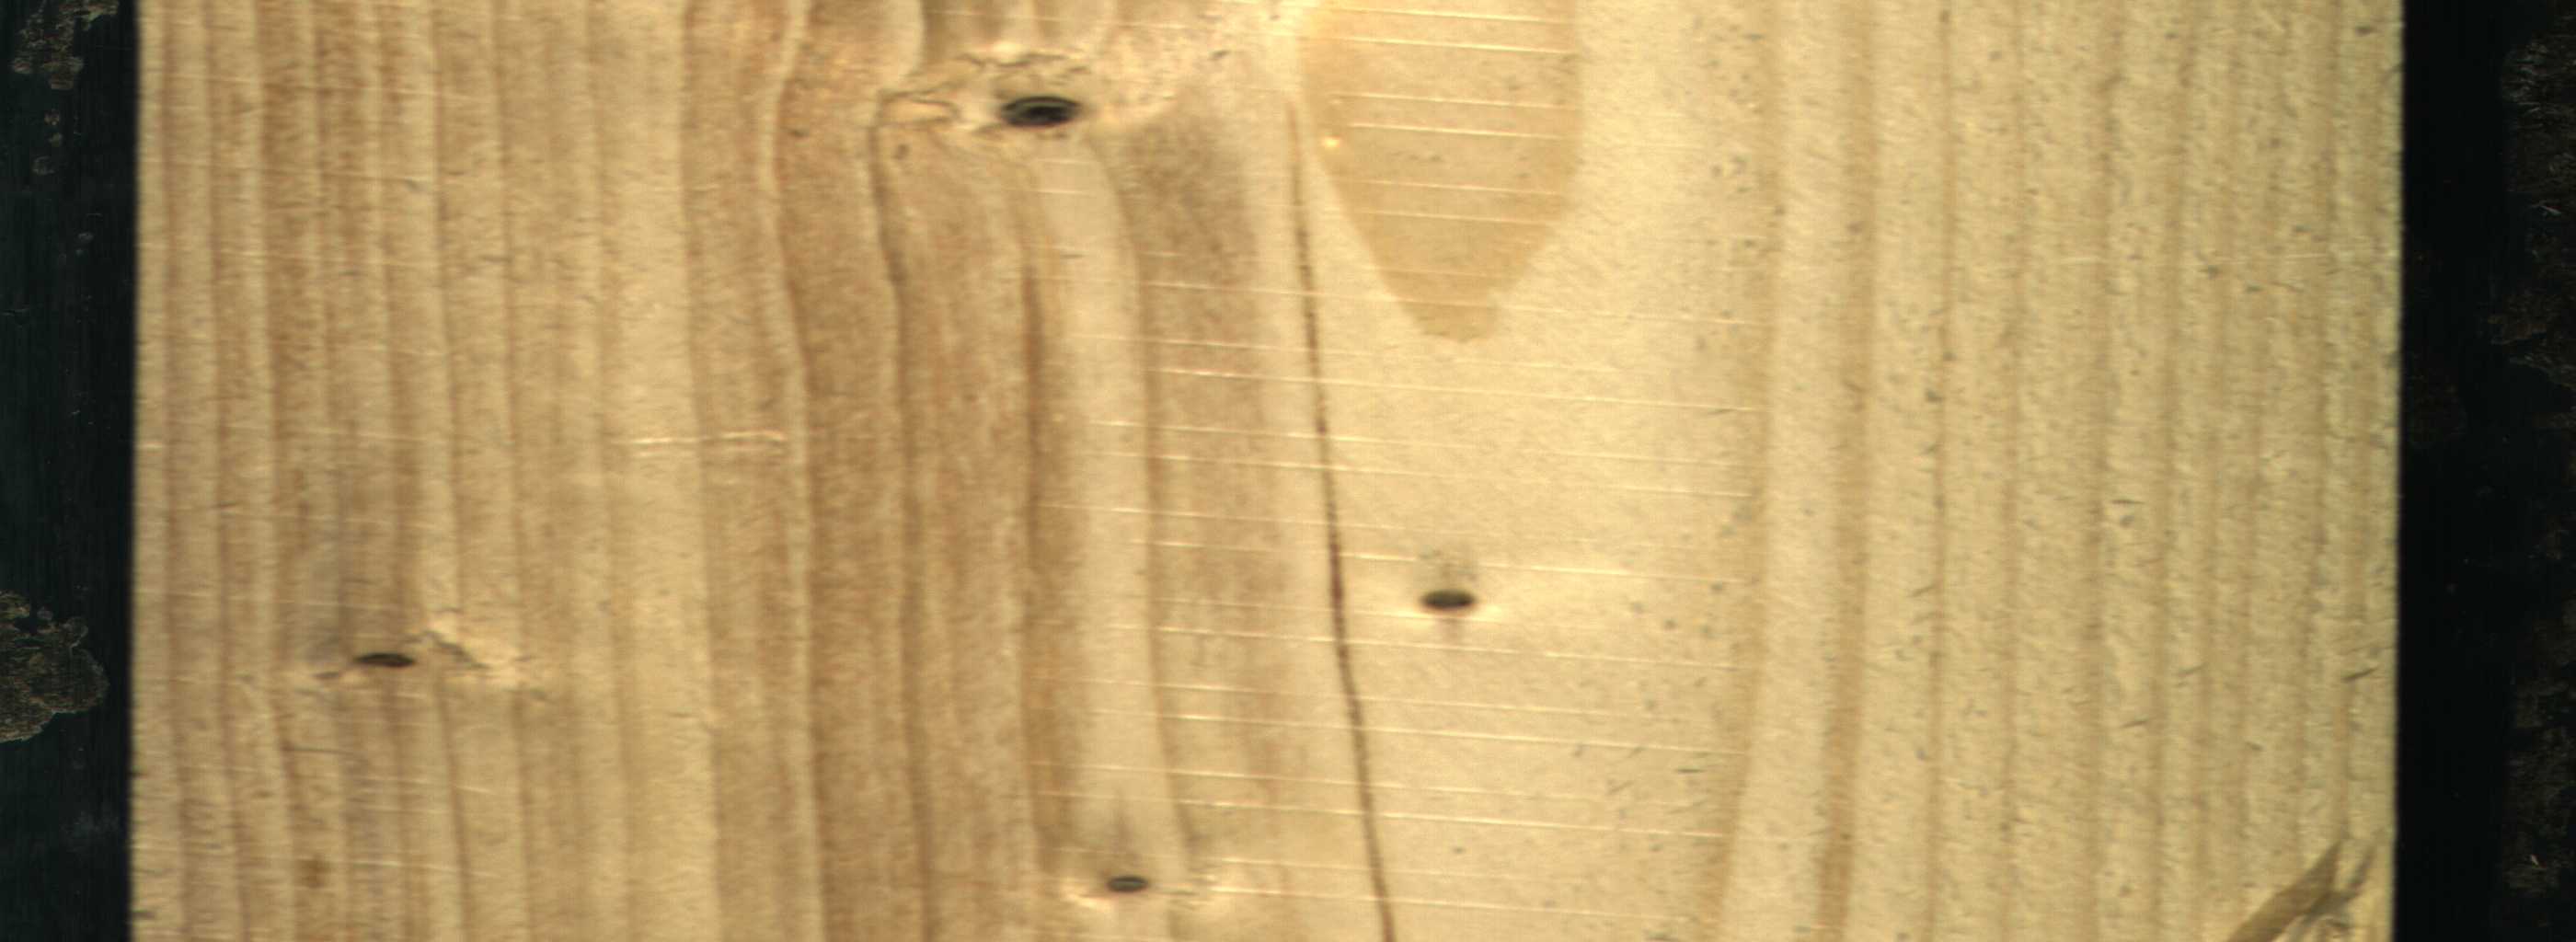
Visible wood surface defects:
Crack
Dead_Knot
Dead_Knot
Dead_Knot
Live_Knot